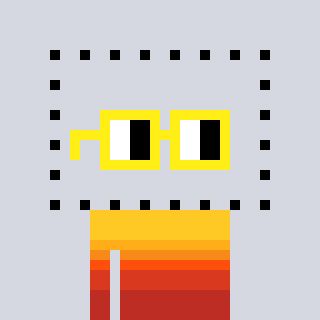
a pixel art character with square yellow glasses, a void-shaped head and a darkpink-colored body on a cool background